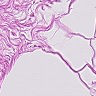
Metastatic tissue present: no